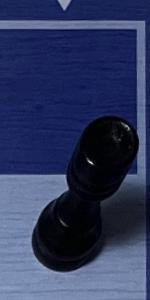
Label: Rook_Black